Question: My timer script writes this into the file when it saves the value.
Example Time in file: '<PHONE>'
Example of time displayed in game:

'''
name = "Timer"
description = "Just a normal Timer."
positionX = 0
positionY = 0
sizeX = 24
sizeY = 10
scale = 1
START_STOP_KEY = 0x55 --or 'U'
RESET_KEY = 0x4A --or 'J'
--
--[[
Timer Module Script by SebyGHG original script by Onix64(Stopwatch)
if you wish to change the key you can take the key code from here
https://learn.microsoft.com/en-us/windows/win32/inputdev/virtual-key-codes
]] -------------script-code-------------
state = 1
stopTime = 0
startTime = 0
f = io.input("timesave.txt")
result = f :read()
f :close()
stopTime = result
state = 2
function keyboard(key, isDown)
if (isDown == true) then
if (key == RESET_KEY) then
state = 0
elseif (key == START_STOP_KEY) then
if (state == 0) then
state = 1
startTime = os.time()
elseif (state == 1) then
state = 2
io.output("timesave.txt")
timesave= (io.open("timesave.txt","w"))
io.write(stopTime)
io.close(timesave)
stopTime = os.time() -stopTime
elseif (state == 2) then
state = 1
startTime =startTime + os.time() - stopTime
end
end
end
end
TimerText = "00:00"
TextColor = {r = 30, g = 255, b = 30, a = 255}
function doubleDigit(number)
if (number < 10) then
return "0" .. math.floor(number)
else
return math.floor(number)
end
end
function timeText(time)
local result = ""
local days = 0
while (time > 86399) do
days = days + 1
time = time - 86400
end
local hours = 0
while (time > 3599) do
hours = hours + 1
time = time - 3600
end
local minutes = 0
while (time > 59) do
minutes = minutes + 1
time = time - 60
end
if (days == 0) then
if (hours == 0) then
return doubleDigit(minutes) .. ":" .. doubleDigit(time)
else
return math.floor(hours) .. " : " .. doubleDigit(minutes) .. ":" .. doubleDigit(time)
end
else
return math.floor(days) ..
" : " .. doubleDigit(hours) .. " : " .. doubleDigit(minutes) .. ":" .. doubleDigit(time)
end
end
function update()
if (state == 0) then
TextColor = {r = 255, g = 0, b = 0, a = 255}
TimerText = "00:00"
elseif (state == 1) then
TimerText = timeText(os.time() - startTime)
TextColor = {r = 0, g = 255, b = 255, a = 255}
elseif (state == 2) then
TimerText = timeText(stopTime - startTime)
TextColor = {r = 255, g = 255, b = 0, a = 255}
end
end
function render()
local font = gui.font()
local tw = font.width(TimerText)
gfx.color(0, 0, 0, 0)
gfx.rect(0, 0, tw + 4, 10)
gfx.color(TextColor.r, TextColor.g, TextColor.b, TextColor.a)
gfx.text(2, 1, TimerText)
end
'''
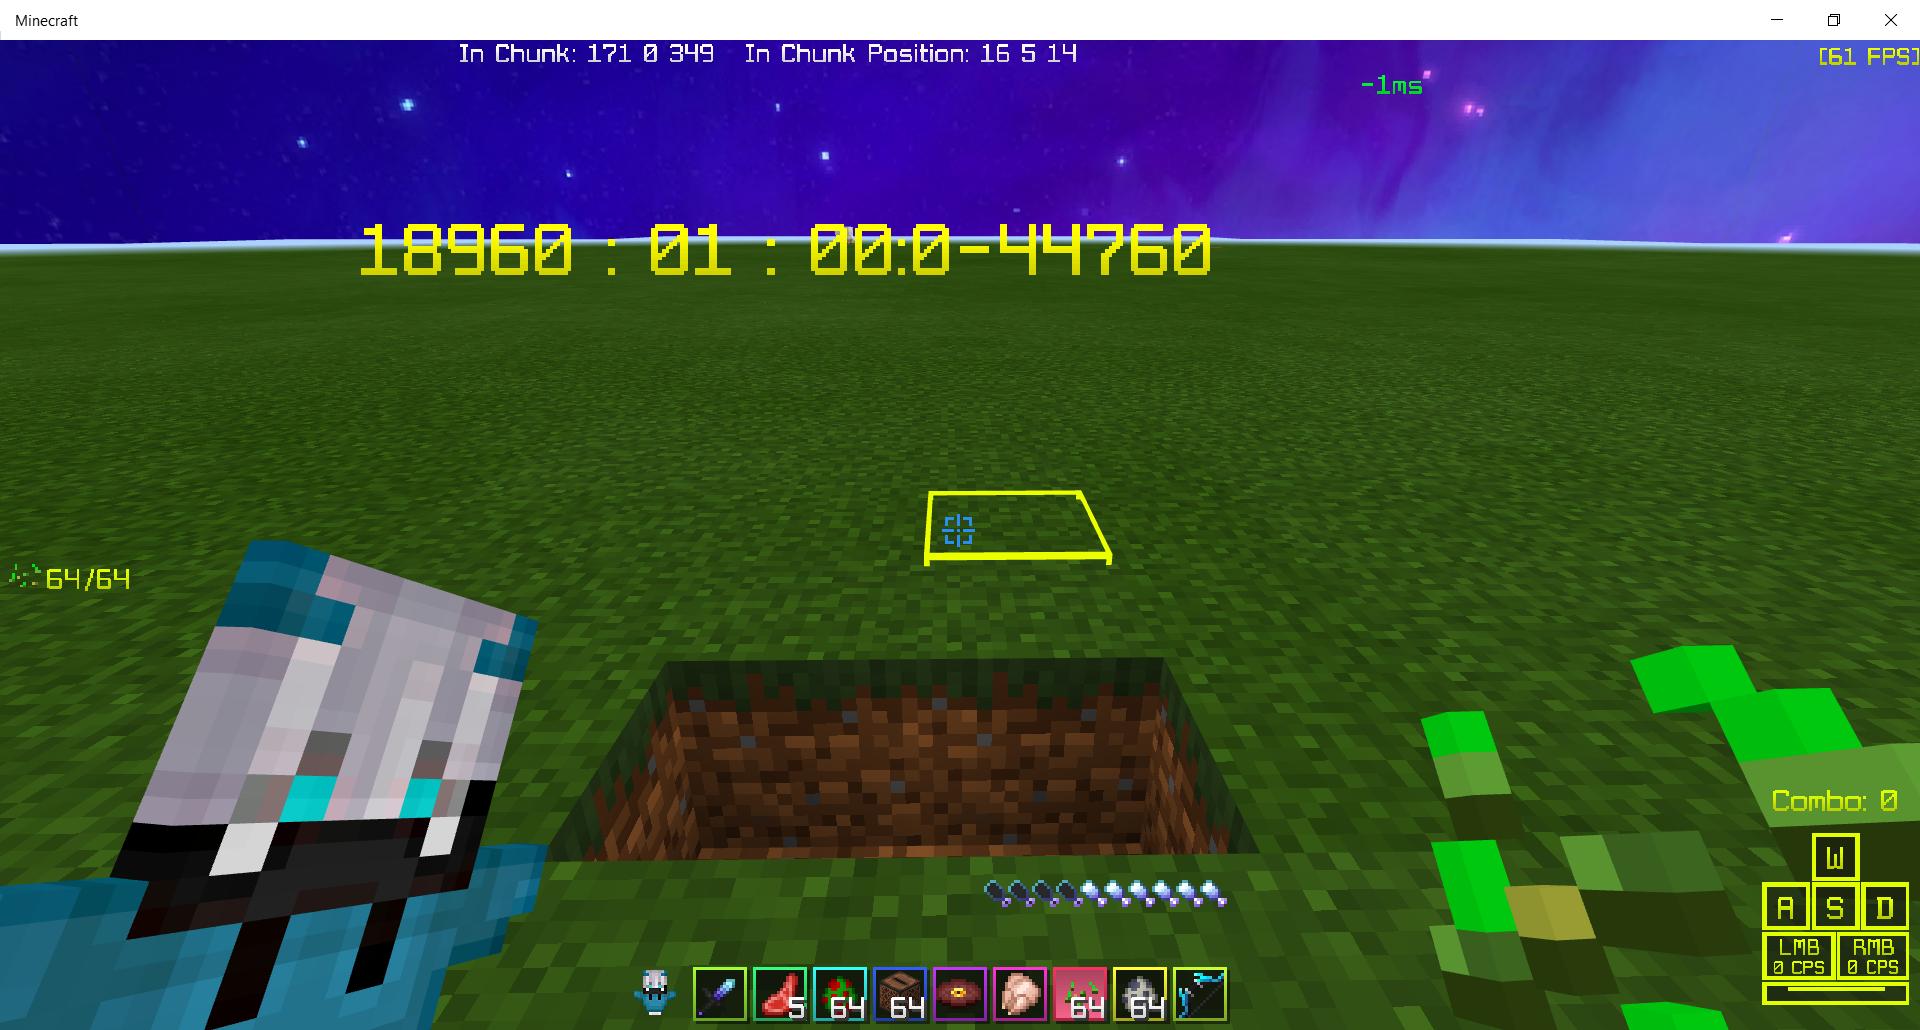
Answer: It looks like you are saving the Unix Timestamp to your file, you can try and make it human readable using an online time converter (<URL>
Besides this, take some time to read the os.time() implementation details on this lua page: <URL>
> The time function, when called without arguments, returns the current date and time, coded as a number. (In most systems, that number is the number of seconds since some epoch.)
If you want the time in between certain action, save the initial timestamp and diff it at the end of the action. This is natively supported in lua using os.difftime(). (<URL>